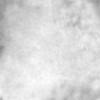
Label: no_change